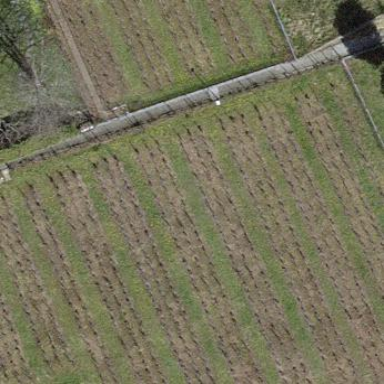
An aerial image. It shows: Vineyard.